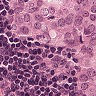
Metastatic tissue present: yes